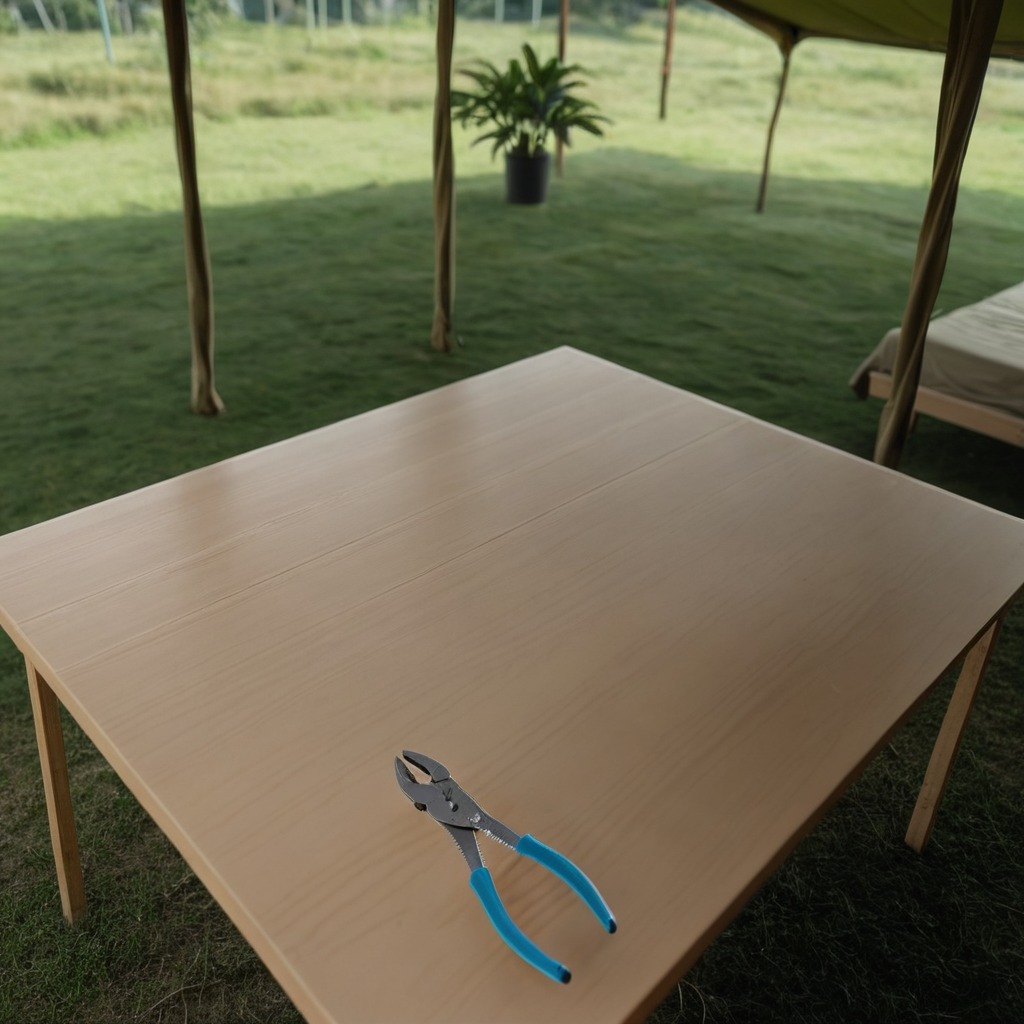
A plier is lying on a wooden table inside a jungle field workshop tent humid ambient light worn but.